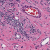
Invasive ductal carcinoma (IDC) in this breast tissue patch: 1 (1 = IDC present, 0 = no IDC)